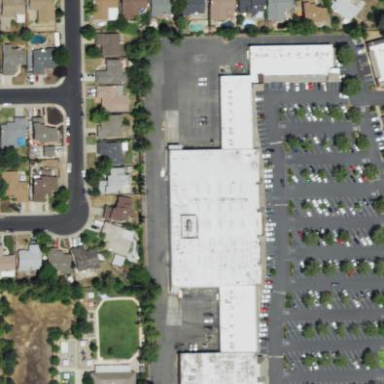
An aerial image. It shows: Retail area.